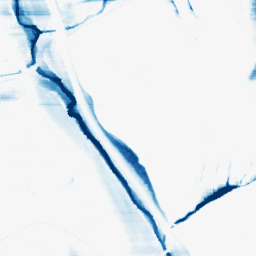
Category: morphological
Decomposition family: morphological_rect
Decomposition parameters: operation: closing
width: 50
height: 3
Upsampling method: cubic_catmull_rom
Upsampling parameters: scale: 8
Upsampling scale: 8